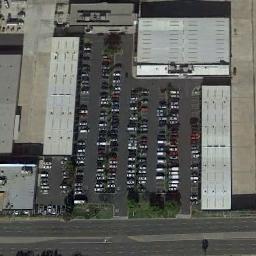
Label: parking_lot